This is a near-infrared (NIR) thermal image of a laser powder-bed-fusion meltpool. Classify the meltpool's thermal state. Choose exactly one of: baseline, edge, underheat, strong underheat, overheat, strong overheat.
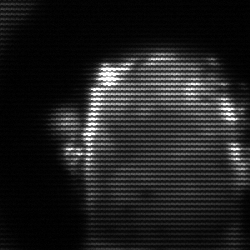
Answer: baseline